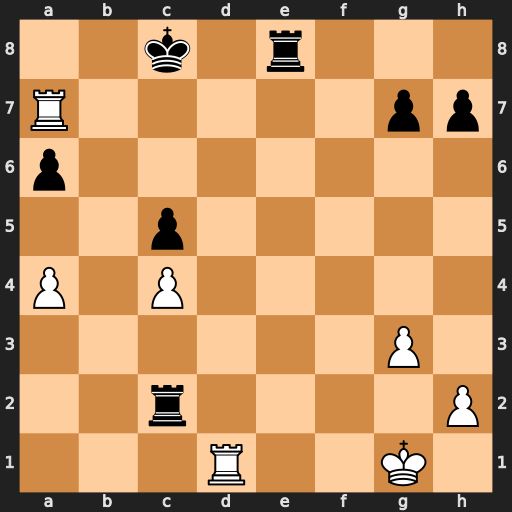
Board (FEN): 2k1r3/R5pp/p7/2p5/P1P5/6P1/2r4P/3R2K1
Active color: w
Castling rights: -
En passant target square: -
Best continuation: Ra8+ Kb7 Rxe8